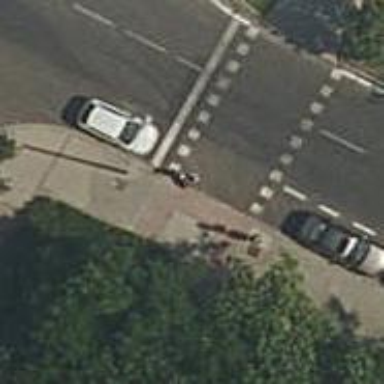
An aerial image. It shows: Crossing with zebra markings controlled by traffic signals.